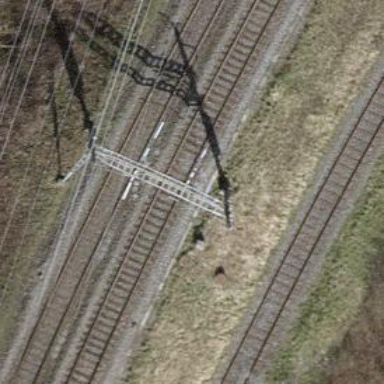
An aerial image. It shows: Single-track electrified railway with contact line.